Question: I have a 'UITableView' that looks like this:

In the first cell I display an 'UIImageView' as you can see, there are also 2 labels. Text is set from code. No problem here.
My problem concerns the bottom 4 cells, I woud like to set the data for them dynamically, the When I'm doing this I can't set the labels and the 'UIImageView'. I mean setting everything up from 'cellForRowAtIndexPath'. Can someone explain how I can deal with this case?
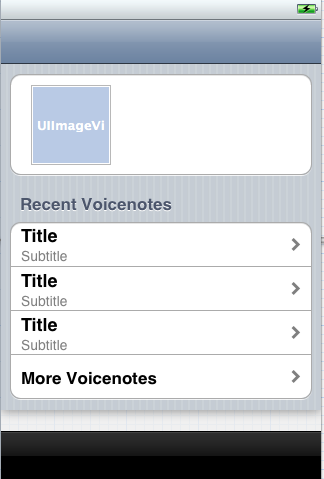
Answer: For static tables, you can either create an outlet for each individual cell, or refer to them by indexPath - '[self.tableView cellForRowAtIndexPath:indexPath];'
By the look of your layout the 4 cells are in section 1, rows 0 - 3.
Once you have a pointer to the cell, you can set its textLabel.text and so on just as you would in cellForRowAtIndexPath in a dynamic table view.